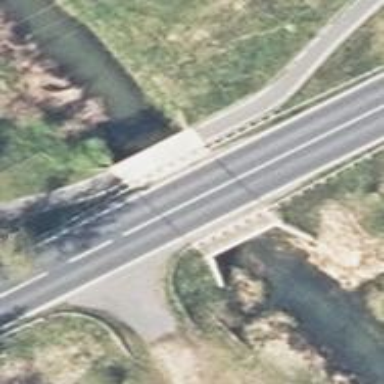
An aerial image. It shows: Primary highway bridge with asphalt surface.